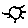
Label: sun